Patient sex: M
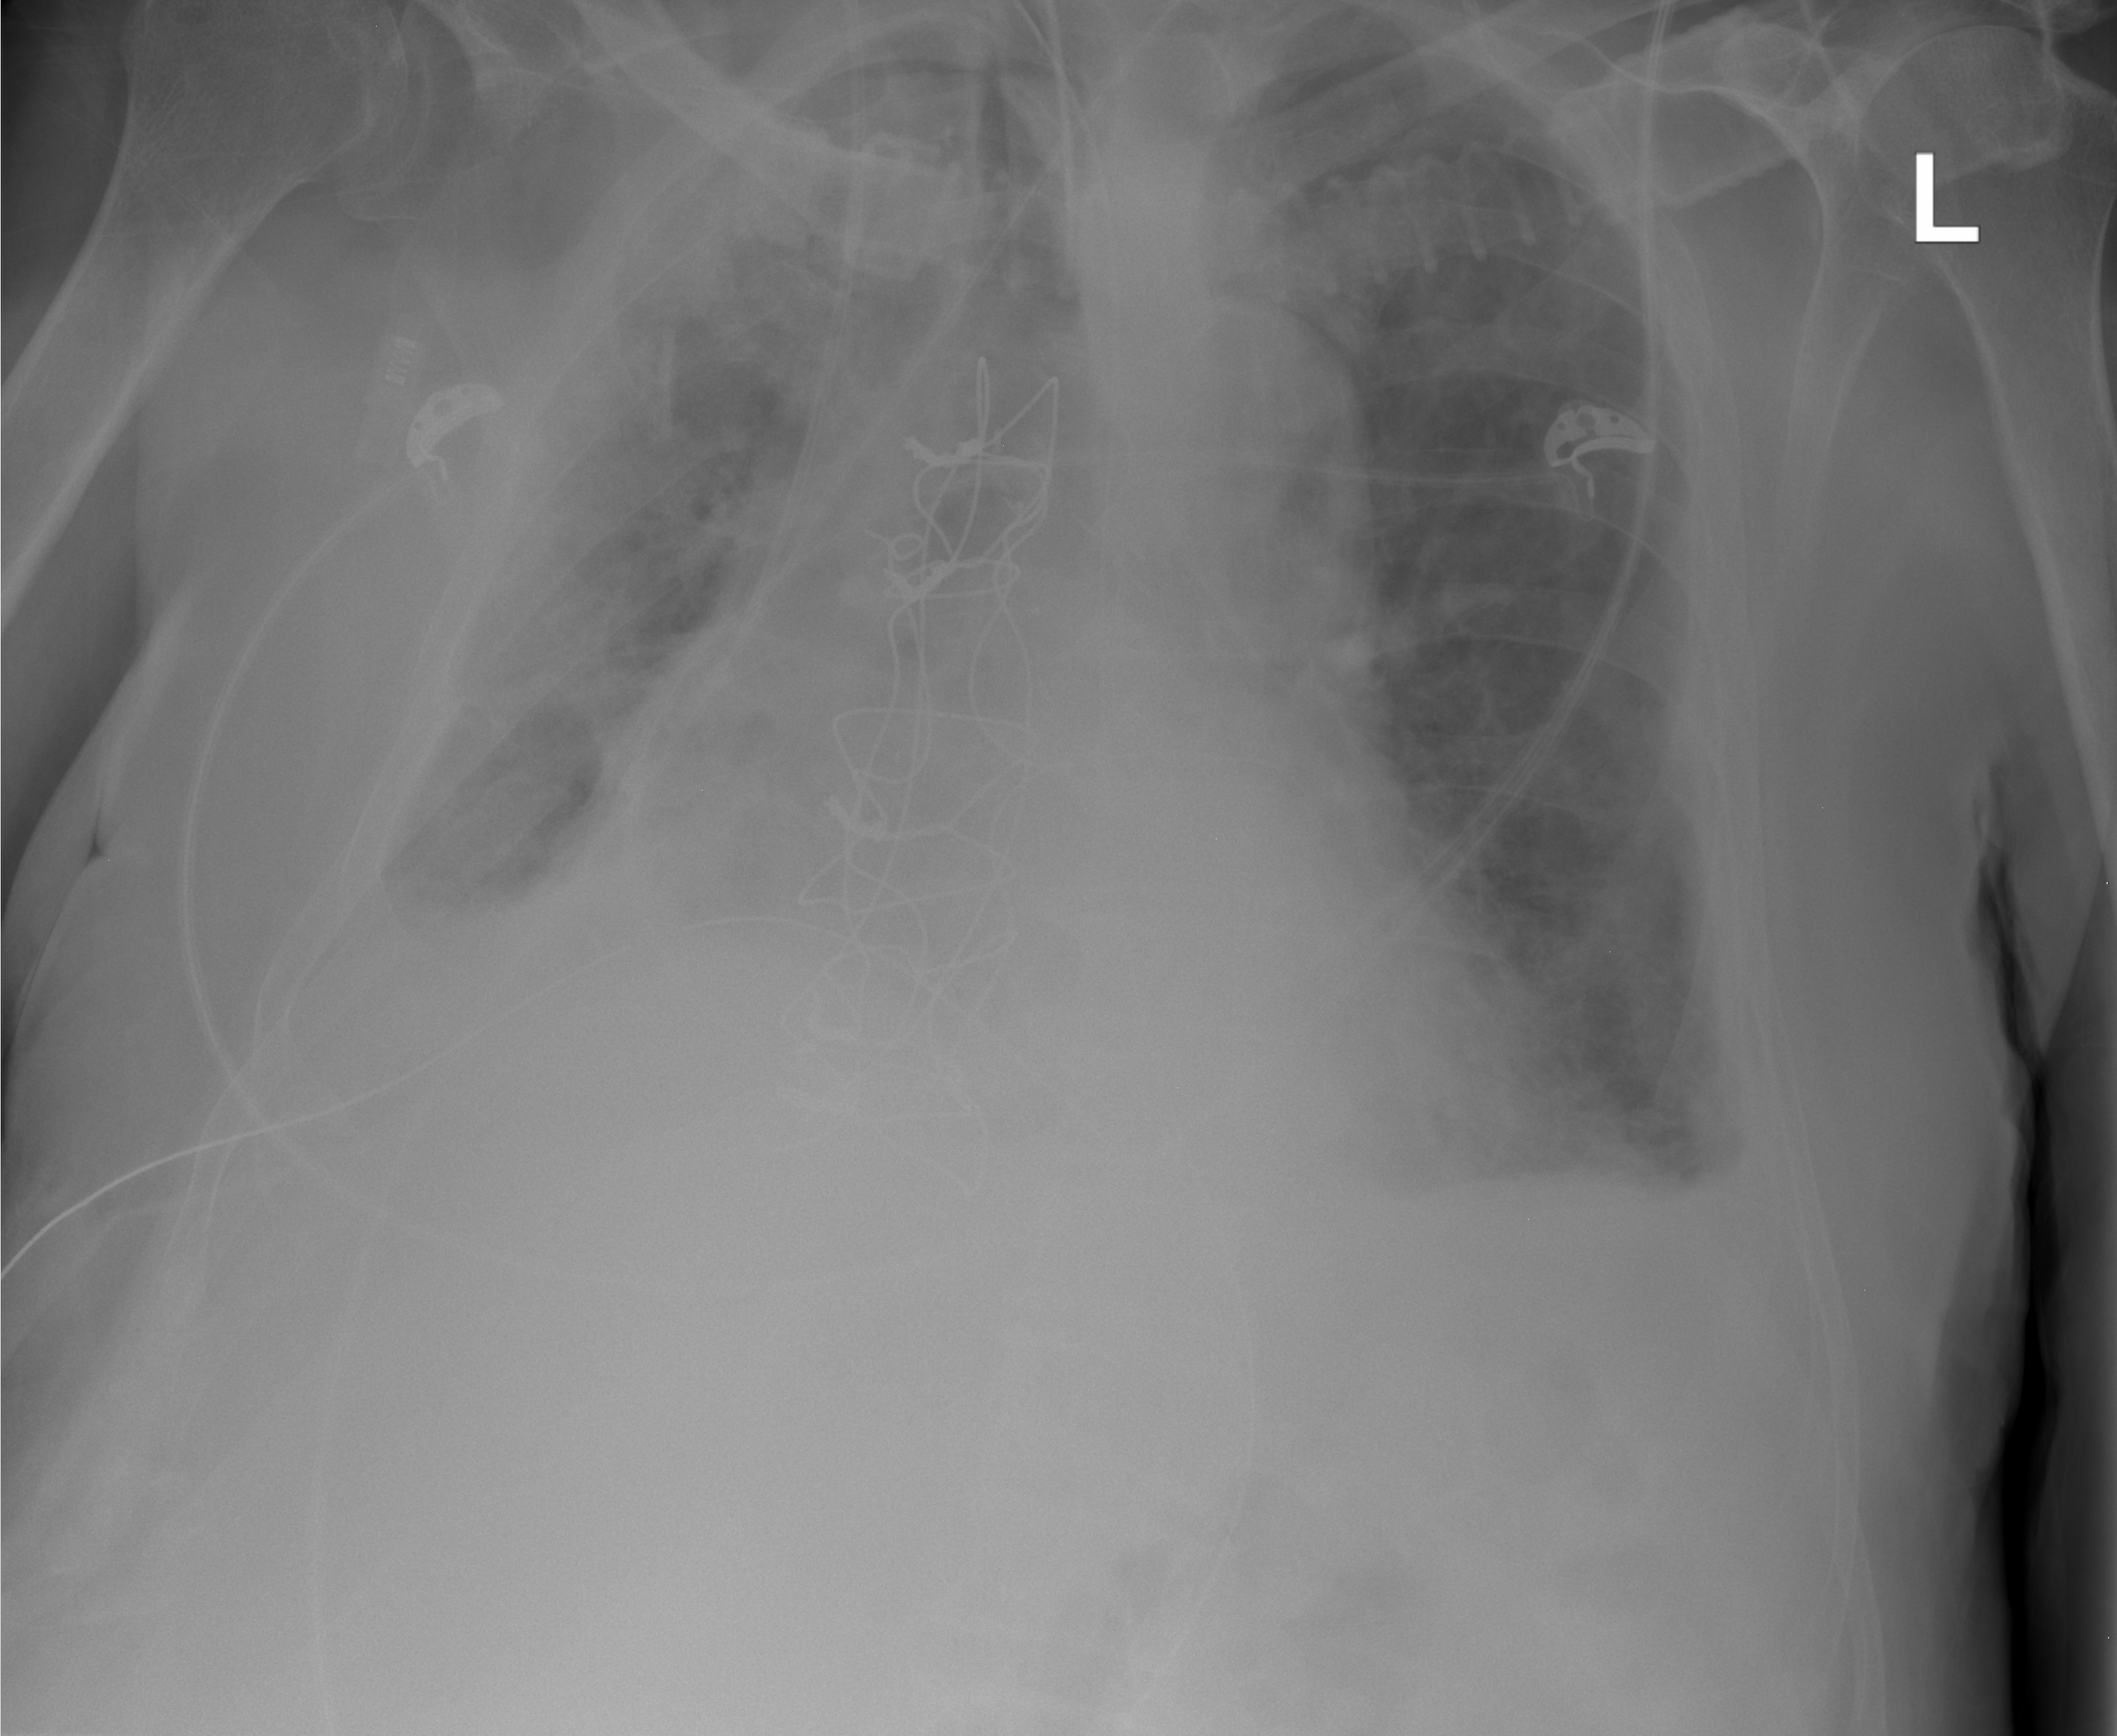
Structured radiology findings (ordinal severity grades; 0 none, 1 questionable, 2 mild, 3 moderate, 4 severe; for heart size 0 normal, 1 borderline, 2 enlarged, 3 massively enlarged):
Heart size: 2
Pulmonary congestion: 2
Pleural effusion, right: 2
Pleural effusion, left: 2
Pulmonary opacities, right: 2
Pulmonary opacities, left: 2
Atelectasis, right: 3
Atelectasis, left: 2